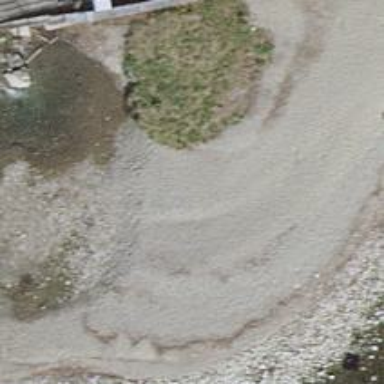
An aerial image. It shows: Drain that serves as waterway.